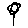
Label: flower